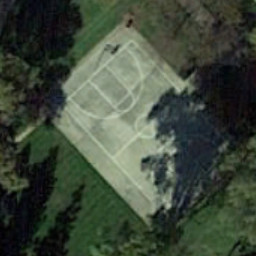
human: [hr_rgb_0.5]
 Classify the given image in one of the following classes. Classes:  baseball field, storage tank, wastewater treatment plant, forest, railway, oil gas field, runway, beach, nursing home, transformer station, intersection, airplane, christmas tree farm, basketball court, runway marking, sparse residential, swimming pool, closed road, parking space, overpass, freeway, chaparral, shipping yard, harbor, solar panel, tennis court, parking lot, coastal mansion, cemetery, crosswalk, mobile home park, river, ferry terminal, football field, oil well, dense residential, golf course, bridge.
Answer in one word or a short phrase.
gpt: basketball court